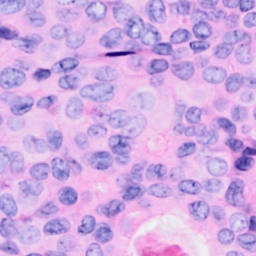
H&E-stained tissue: Breast